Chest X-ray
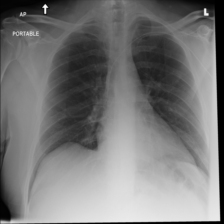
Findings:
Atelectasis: negative
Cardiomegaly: negative
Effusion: negative
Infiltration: negative
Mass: negative
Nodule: negative
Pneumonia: negative
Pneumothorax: negative
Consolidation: negative
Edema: negative
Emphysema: negative
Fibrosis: negative
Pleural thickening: negative
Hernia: negative